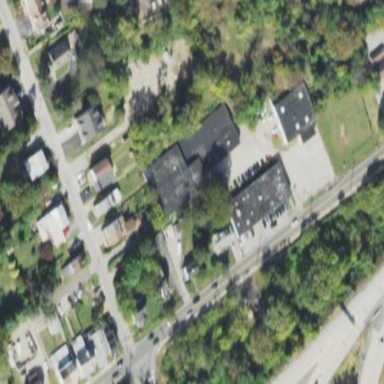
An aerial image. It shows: Building.